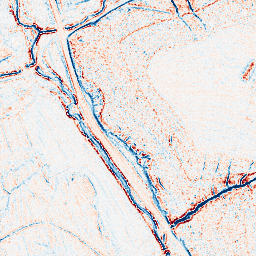
Category: edge_preserving
Decomposition family: anisotropic_diffusion
Decomposition parameters: iterations: 5
kappa: 10
gamma: 0.15
Upsampling method: sinc_hamming
Upsampling parameters: scale: 4
kernel_size: 8
Upsampling scale: 4